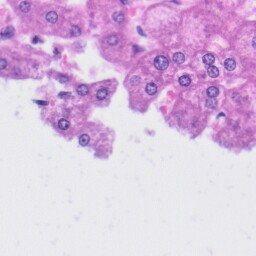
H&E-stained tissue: Liver